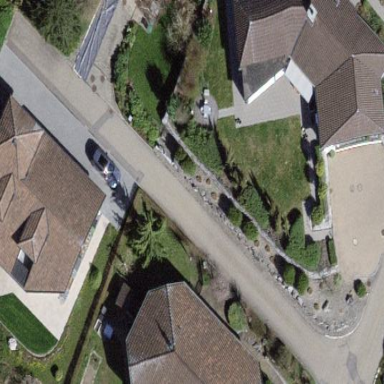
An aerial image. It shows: Simple and straightforward house.